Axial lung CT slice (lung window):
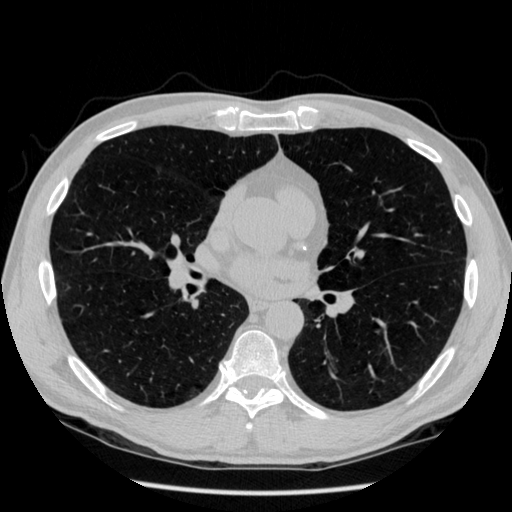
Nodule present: no